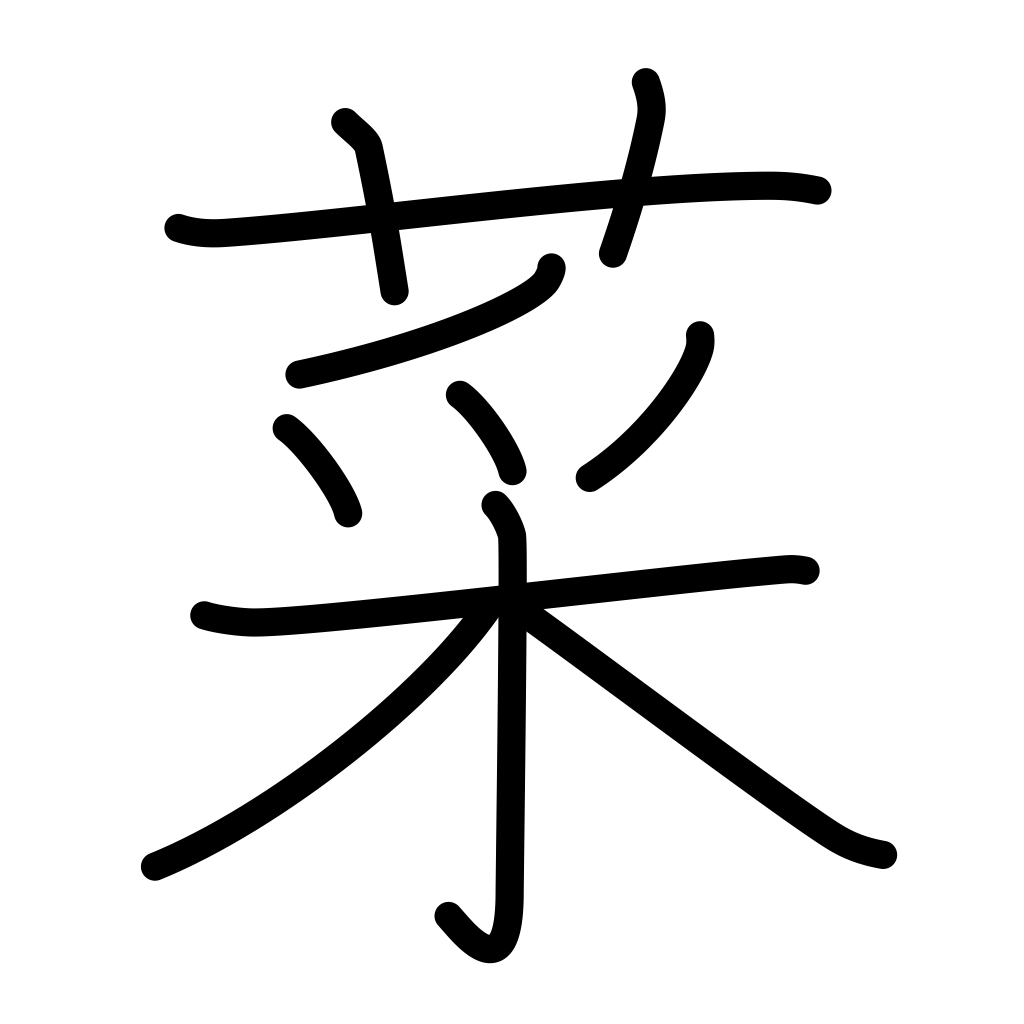
Meaning: vegetable, side dish, greens